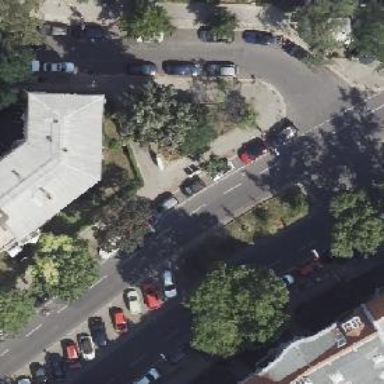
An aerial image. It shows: Tertiary road with asphalt surface. There is parking lane on the right.